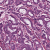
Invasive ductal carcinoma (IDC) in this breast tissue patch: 1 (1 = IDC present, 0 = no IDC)